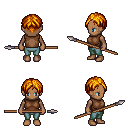
a pixel art fantasy rpg character, female body template, human, dark skin, brown sleeveless shirt, teal pants, dark blonde parted hairstyle, spear, four views (front, back, left, right), 2x2 character sprite sheet, small pixel art, hard edges, no anti-aliasing